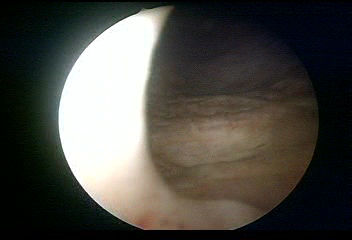
Modality: WLC
Class: Normal mucosa
Bladder cancer association: No